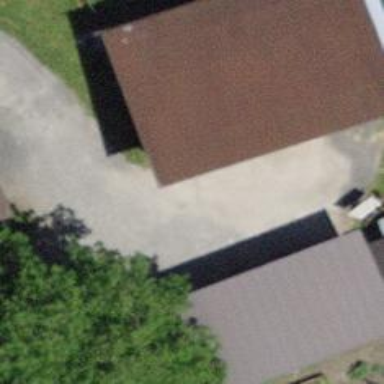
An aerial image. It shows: Rural barn.